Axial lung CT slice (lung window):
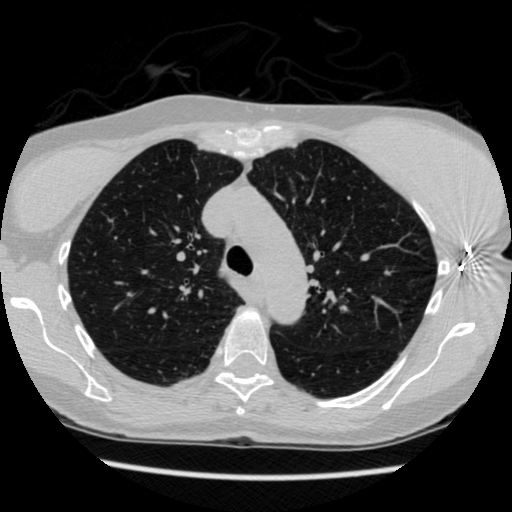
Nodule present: no